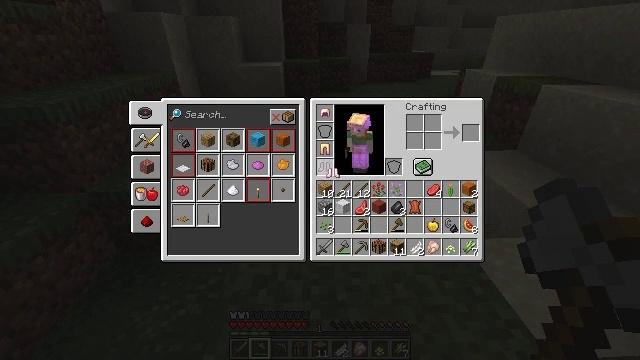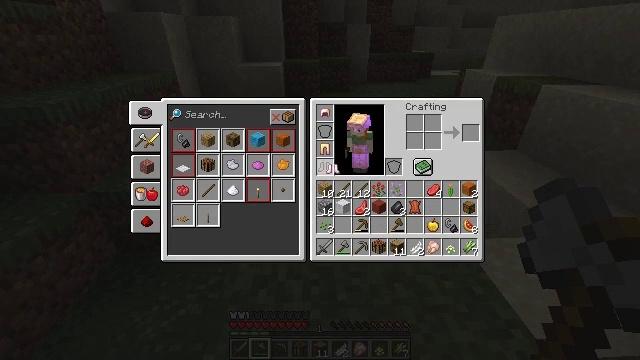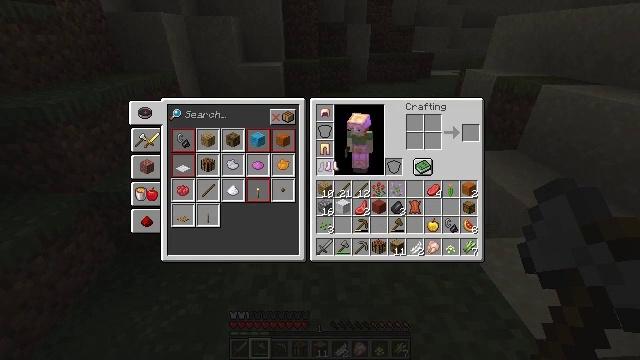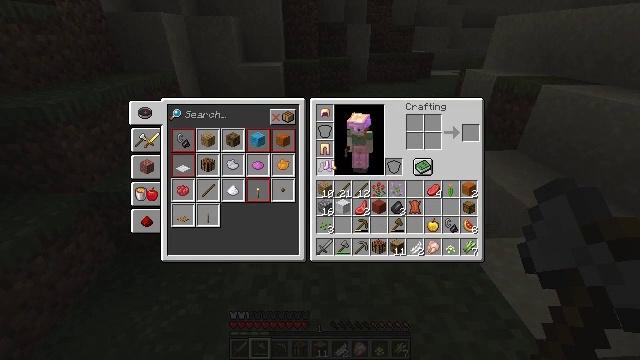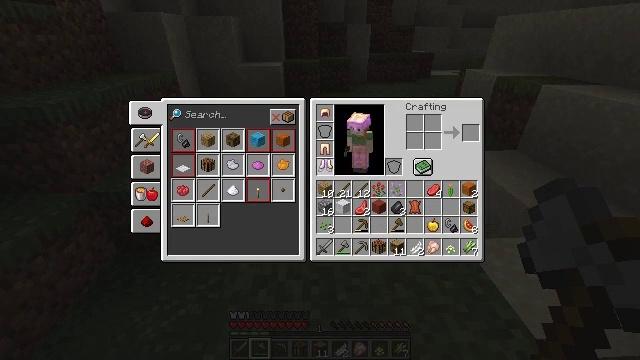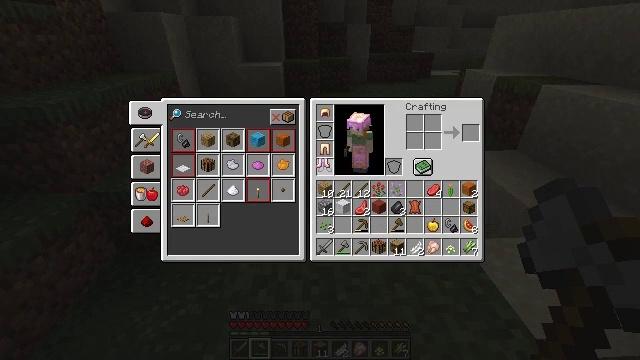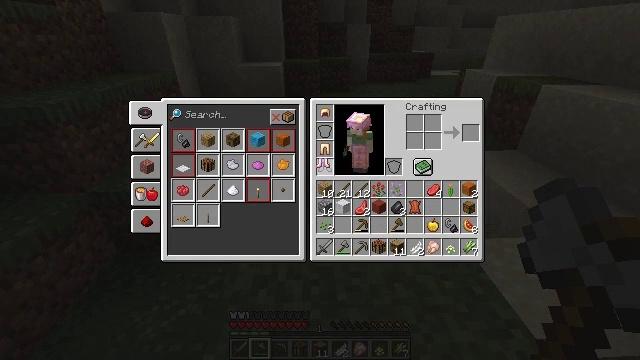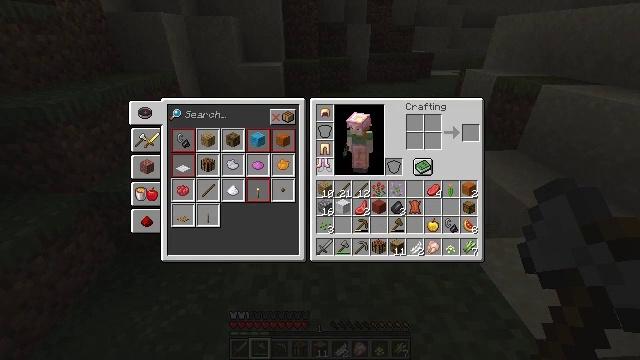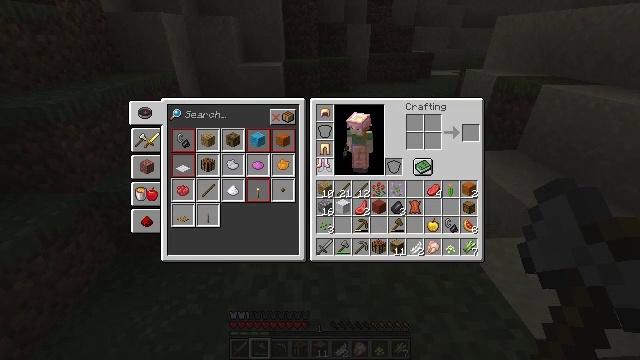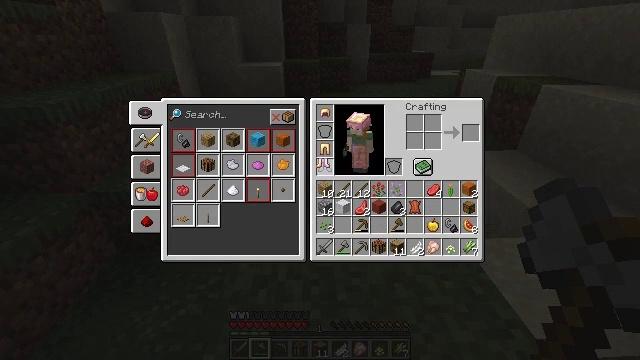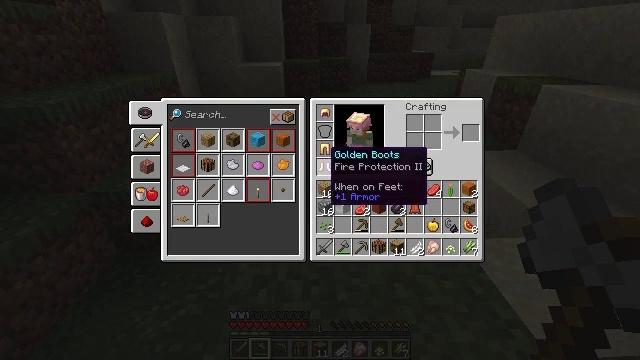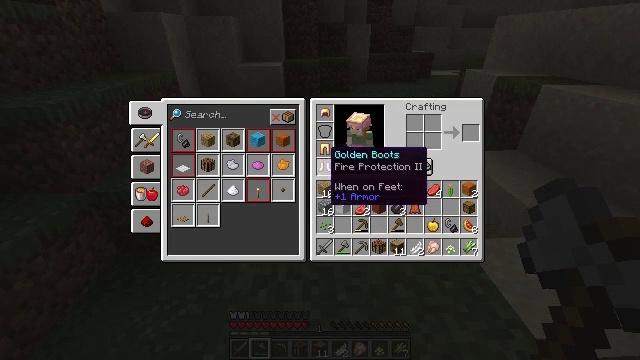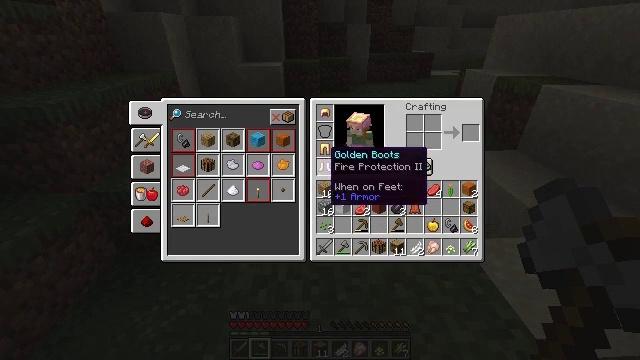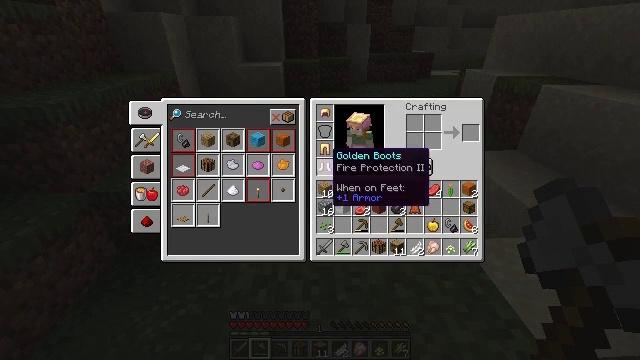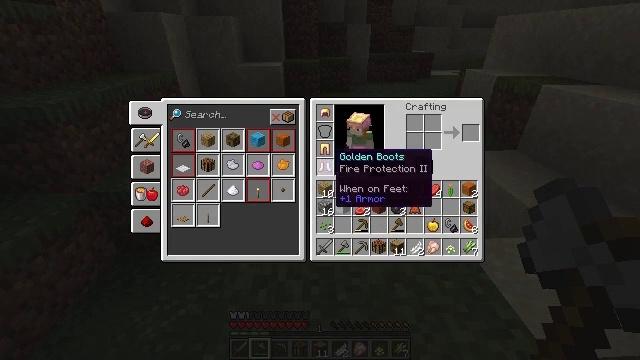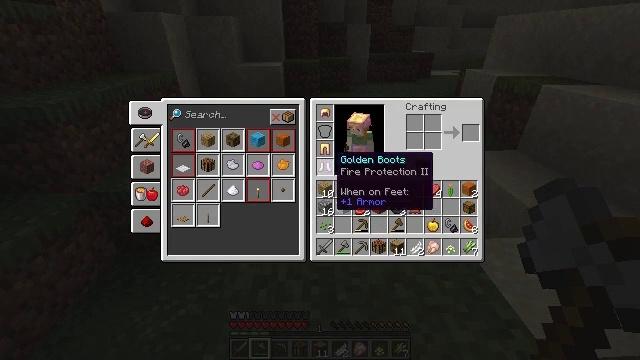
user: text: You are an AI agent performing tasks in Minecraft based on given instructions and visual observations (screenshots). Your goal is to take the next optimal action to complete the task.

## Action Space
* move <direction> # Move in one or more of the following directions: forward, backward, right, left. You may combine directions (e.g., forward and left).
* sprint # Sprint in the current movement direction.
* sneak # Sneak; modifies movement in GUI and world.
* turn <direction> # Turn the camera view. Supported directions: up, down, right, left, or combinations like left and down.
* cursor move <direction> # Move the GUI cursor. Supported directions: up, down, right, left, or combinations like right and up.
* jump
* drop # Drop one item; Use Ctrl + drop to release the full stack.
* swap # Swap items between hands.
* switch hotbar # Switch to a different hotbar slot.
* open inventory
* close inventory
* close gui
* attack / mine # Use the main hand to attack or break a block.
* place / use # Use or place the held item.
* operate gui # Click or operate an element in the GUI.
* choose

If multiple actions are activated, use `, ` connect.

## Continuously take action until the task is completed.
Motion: motion action
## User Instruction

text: Break the sand block.
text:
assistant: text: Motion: no_op
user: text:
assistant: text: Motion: no_op
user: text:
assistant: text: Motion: no_op
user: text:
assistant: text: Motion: no_op
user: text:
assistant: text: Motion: no_op
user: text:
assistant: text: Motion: no_op
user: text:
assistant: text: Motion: operate gui
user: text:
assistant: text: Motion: operate gui
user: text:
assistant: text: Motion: operate gui
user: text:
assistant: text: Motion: no_op
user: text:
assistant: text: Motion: no_op
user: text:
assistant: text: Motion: no_op
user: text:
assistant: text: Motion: no_op
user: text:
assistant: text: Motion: no_op
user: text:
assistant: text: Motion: no_op
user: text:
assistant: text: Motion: no_op
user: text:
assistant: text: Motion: no_op
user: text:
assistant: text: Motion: no_op
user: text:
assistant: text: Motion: no_op
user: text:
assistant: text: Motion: no_op
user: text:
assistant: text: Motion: no_op
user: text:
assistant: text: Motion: no_op
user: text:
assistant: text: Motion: turn right
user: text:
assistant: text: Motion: turn right
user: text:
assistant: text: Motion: no_op
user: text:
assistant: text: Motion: no_op
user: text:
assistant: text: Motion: no_op
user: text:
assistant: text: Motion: no_op
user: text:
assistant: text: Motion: no_op
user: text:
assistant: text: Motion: no_op